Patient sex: M
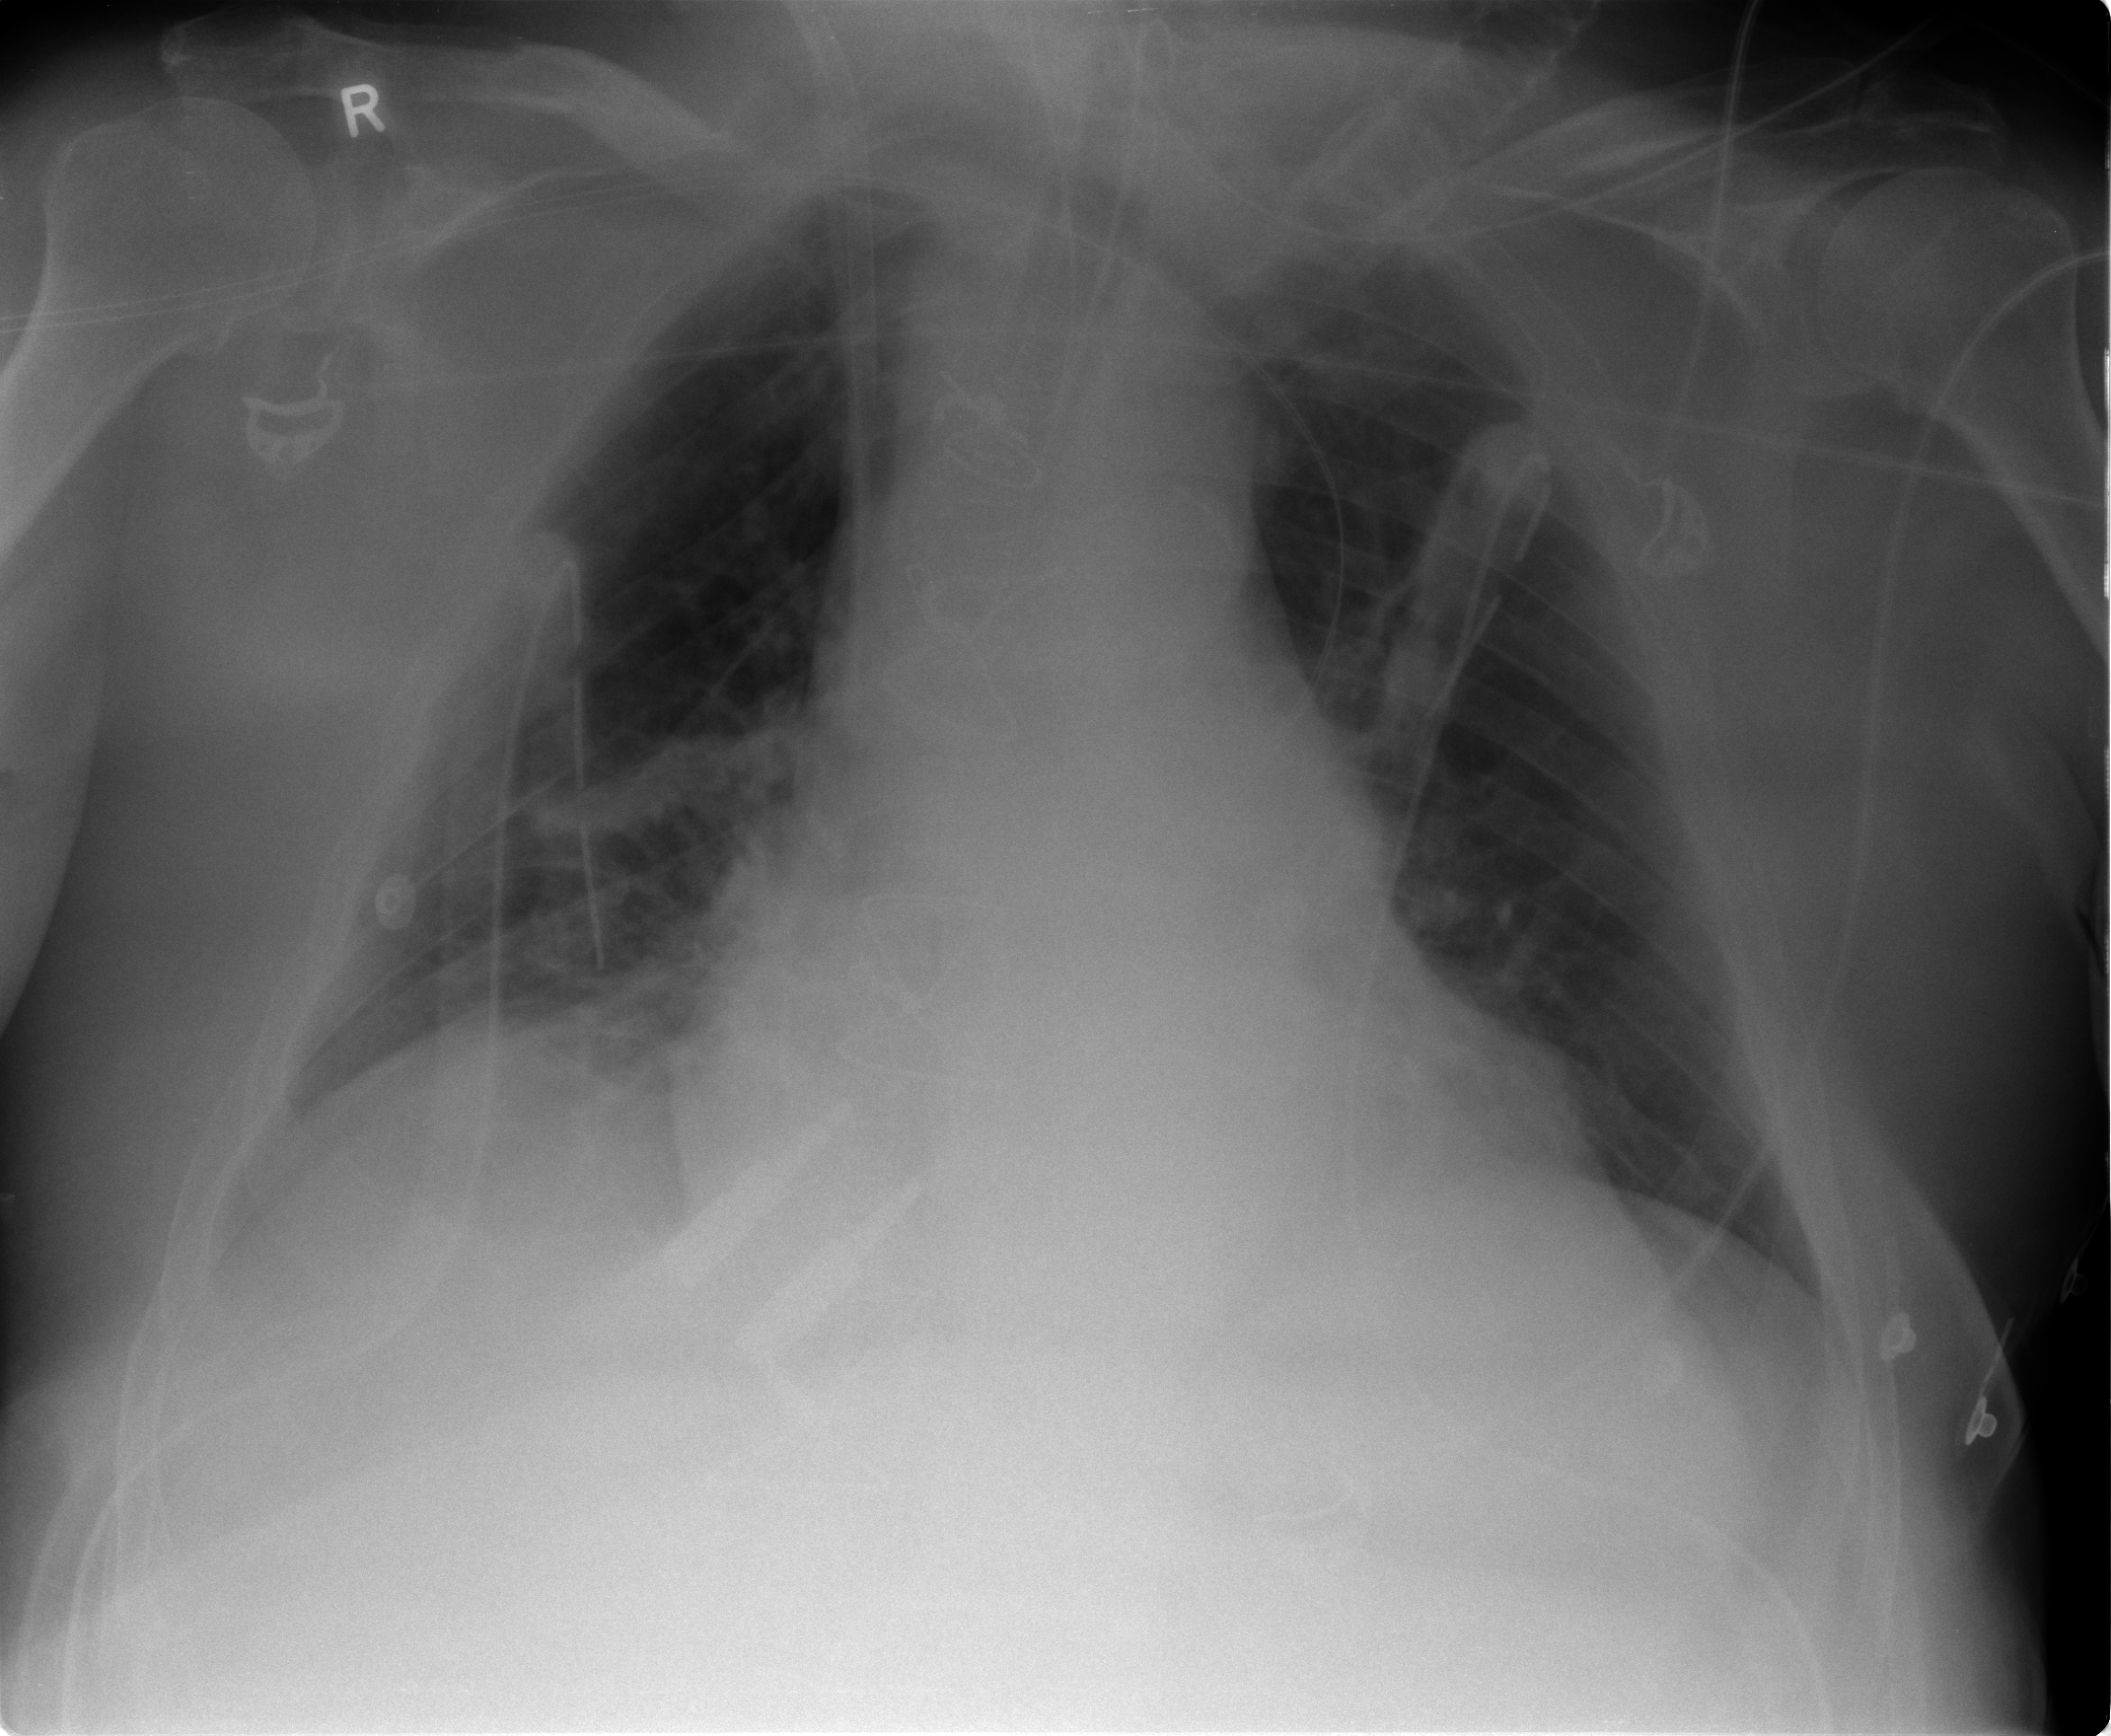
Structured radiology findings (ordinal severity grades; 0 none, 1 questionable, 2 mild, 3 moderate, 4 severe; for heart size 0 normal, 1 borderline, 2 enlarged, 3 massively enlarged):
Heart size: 2
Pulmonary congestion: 2
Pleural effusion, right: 0
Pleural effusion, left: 0
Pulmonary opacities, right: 0
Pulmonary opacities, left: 0
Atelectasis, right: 2
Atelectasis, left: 0